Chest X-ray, PA view. Patient: 56 years old, sex F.
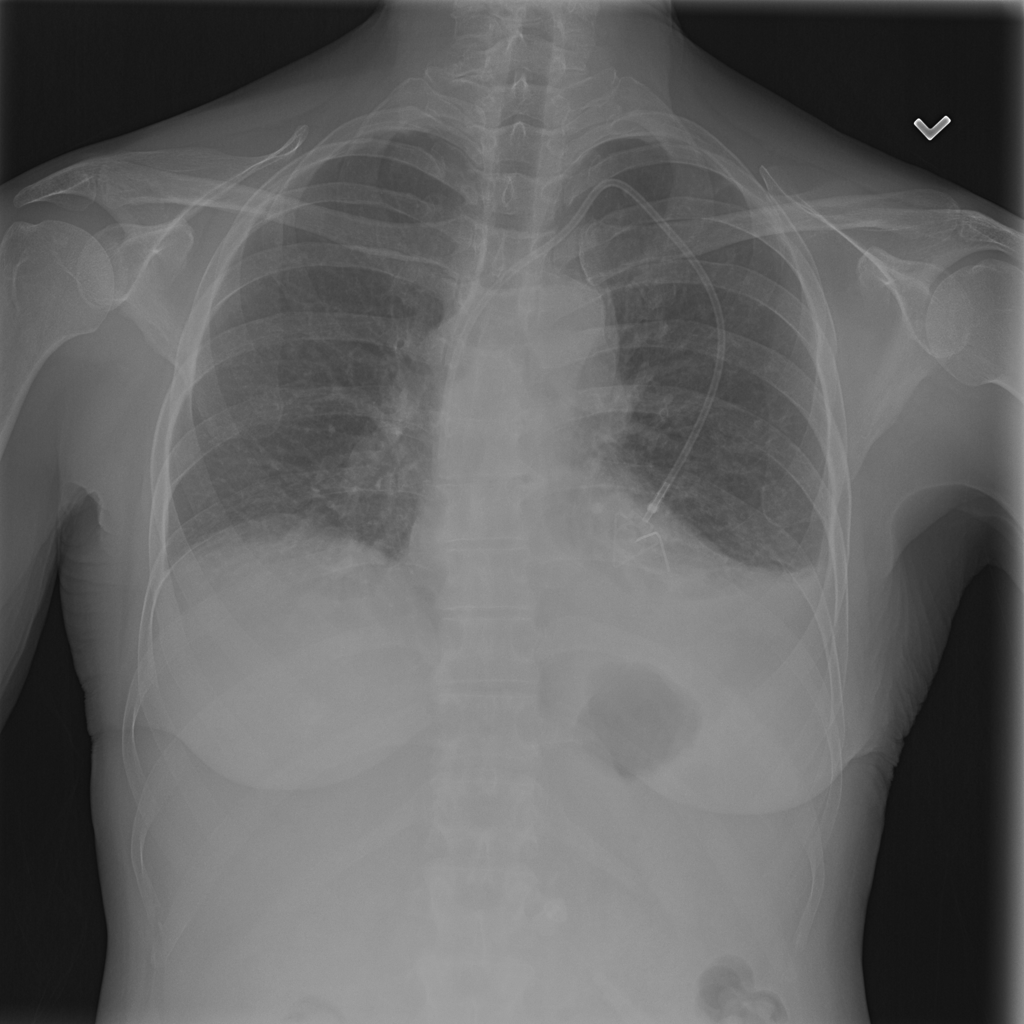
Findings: Atelectasis, Effusion, Infiltration